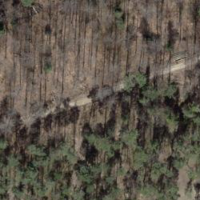
EUNIS habitat code: 43
Species observed at this site:
Araschnia levana
Gonepteryx rhamni
Aphantopus hyperantus
Pieris napi
Melanargia galathea
Chiasmia clathrata
Polyommatus icarus
Maniola jurtina